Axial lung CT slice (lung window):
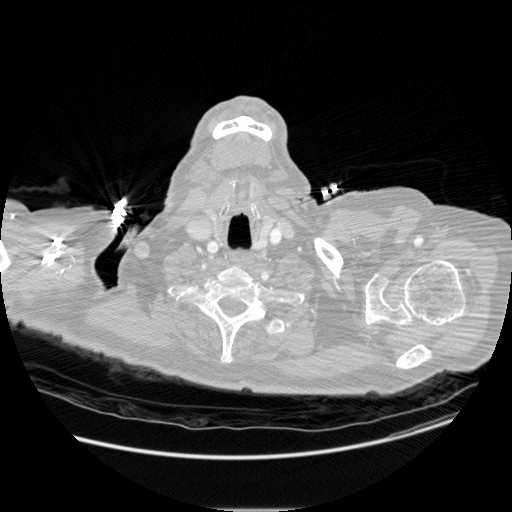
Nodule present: no